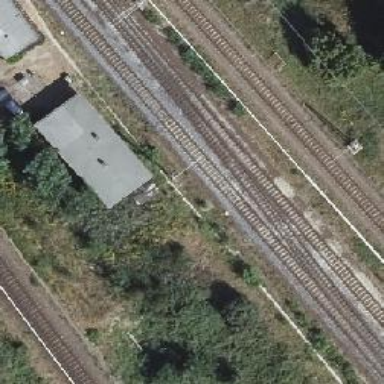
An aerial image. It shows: Railway with electrified contact lines.